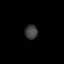
Tissue: prostate
Cell type: Fibroblasts
Senescence score: 0.6928
Nuclear area (px): 176
Mean DAPI intensity: 63.284